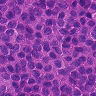
Metastatic tissue present: yes